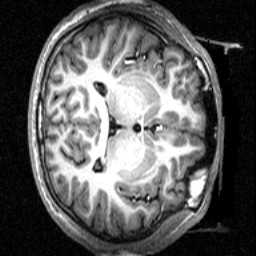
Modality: T1w
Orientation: axial
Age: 22
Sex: male